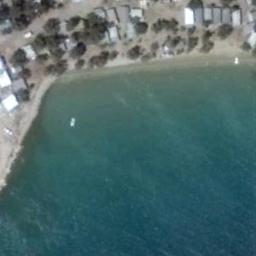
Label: beach